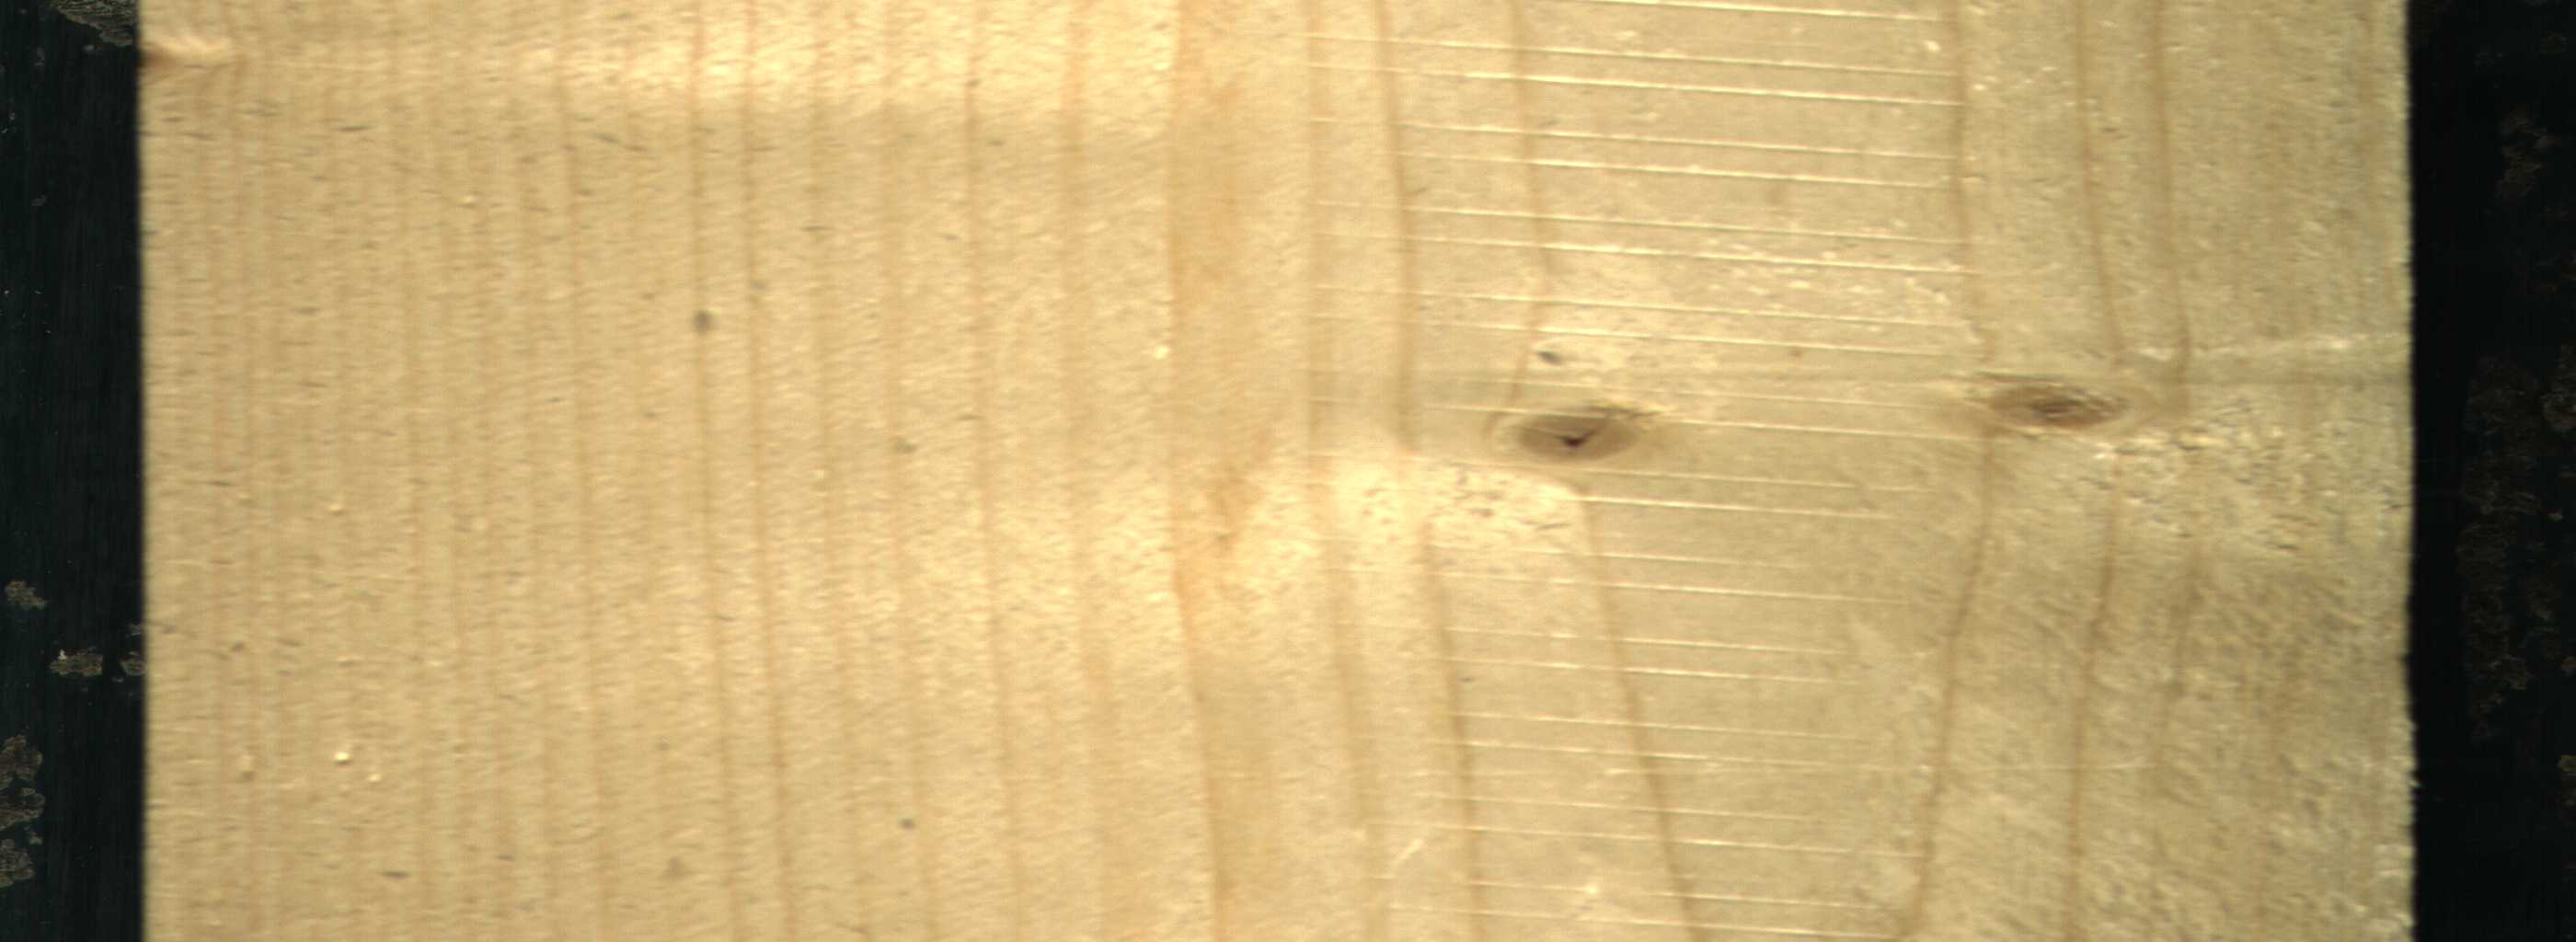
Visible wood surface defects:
Live_Knot
Live_Knot